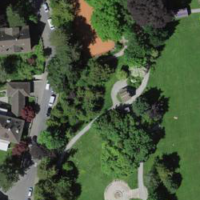
EUNIS habitat code: 53
Species observed at this site:
Certhia brachydactyla
Corvus corone
Quercus cerris
Cyanistes caeruleus
Fagus sylvatica
Parus major
Prunus padus
Anas platyrhynchos
Sitta europaea
Fringilla coelebs
Turdus merula